Question: Hope you can help me with my problem.
For example, there is data on people getting on(Time1) and off(Time2) a train.
What I want to find out is how many people are on the train at a certain point in time, e.g. 2018/01/01 16:00. Looking at the data set, I can see that there are two people on the train at that time.
In the end I'd like to get a table displaying the date and hour in one column and the number of people on the other. Is this possible in R?
Many thanks in advance!

I'm aware I'm not giving you a lot of info to work with. Don't really know how to post stuff with a nice format here...
I don't expect a detailed solution, just pointing me in the right direction would be nice.
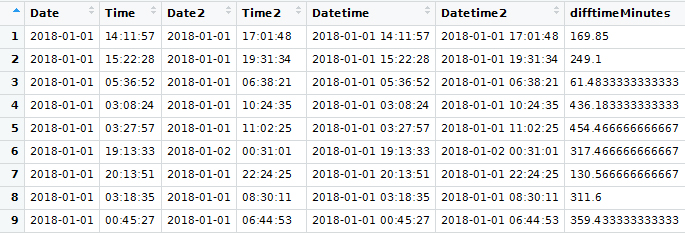
Answer: Here's a small example with 2 people on the train and 2 time points of interest:
'''
library(tidyverse)
library(lubridate)
# example dataframe (2 people on the train)
df = data.frame(start = c("2018-01-01 10:00:00", "2018-01-01 13:00:00"),
end = c("2018-01-01 15:00:00", "2018-01-01 17:00:00"), stringsAsFactors = F)
# get a set of time points of interest
times = c("2018-01-01 16:00:00", "2018-01-01 09:00:00")
data.frame(times, stringsAsFactors = F) %>% # for each time point of interest
mutate(d = list(df)) %>% # join with inital dataset
unnest() %>% # unnest data
rowwise() %>% # for each row
mutate(flag = between(ymd_hms(times), ymd_hms(start), ymd_hms(end))) %>% # add a flag value if the time point is between the start and end time
group_by(times) %>% # for each time point
summarise(NumPeople = sum(flag)) # add the flags to get number of users within the time frames
# # A tibble: 2 x 2
# times NumPeople
# <chr> <int>
# 1 2018-01-01 09:00:00 0
# 2 2018-01-01 16:00:00 1
'''